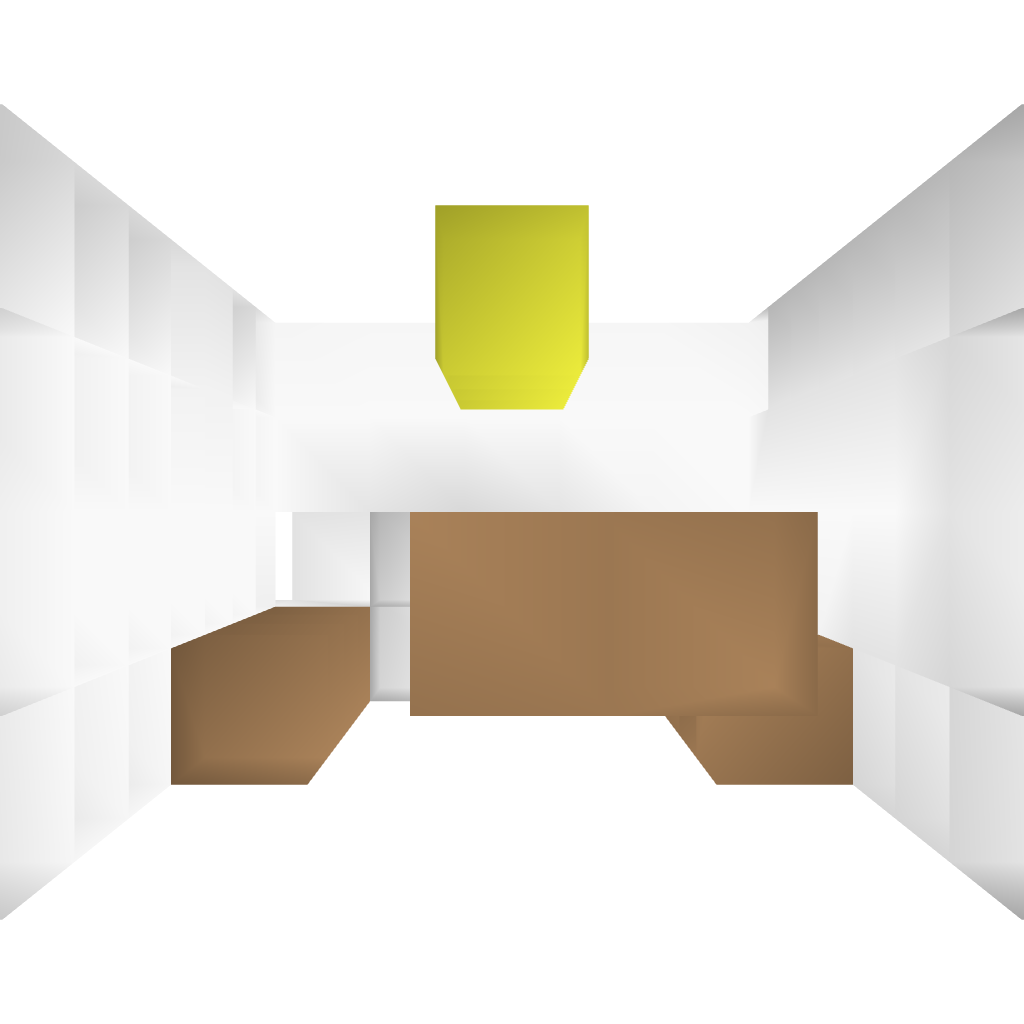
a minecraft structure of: Mini Apple Store bad low quality